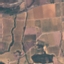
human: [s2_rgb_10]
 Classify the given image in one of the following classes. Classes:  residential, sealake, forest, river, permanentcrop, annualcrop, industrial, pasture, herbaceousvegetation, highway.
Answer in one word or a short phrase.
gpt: PermanentCrop